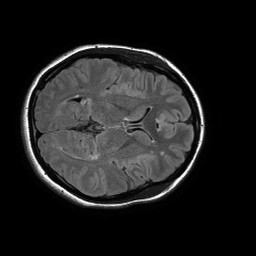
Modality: FLAIR
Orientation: axial
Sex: female
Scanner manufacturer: philips
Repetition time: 11 s
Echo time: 0.125 s